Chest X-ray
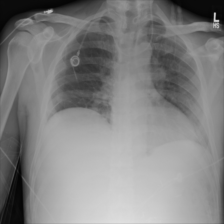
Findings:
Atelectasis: negative
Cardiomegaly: negative
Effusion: negative
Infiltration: negative
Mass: negative
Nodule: negative
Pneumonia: negative
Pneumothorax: negative
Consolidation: negative
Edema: negative
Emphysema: negative
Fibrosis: negative
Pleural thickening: negative
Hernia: negative